Field crop: tomato
Growth stage: 1
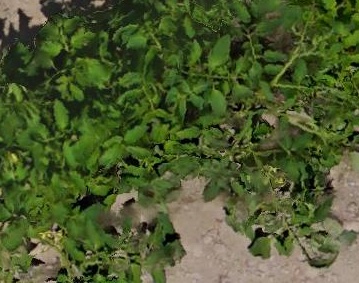
Species: tomato